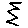
Label: zigzag